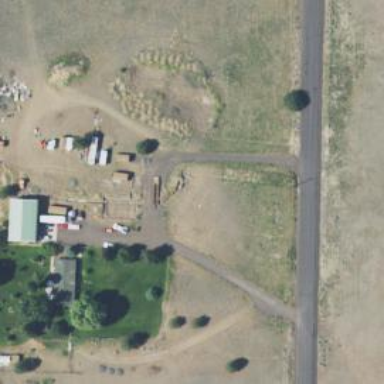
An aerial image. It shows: Driveway.